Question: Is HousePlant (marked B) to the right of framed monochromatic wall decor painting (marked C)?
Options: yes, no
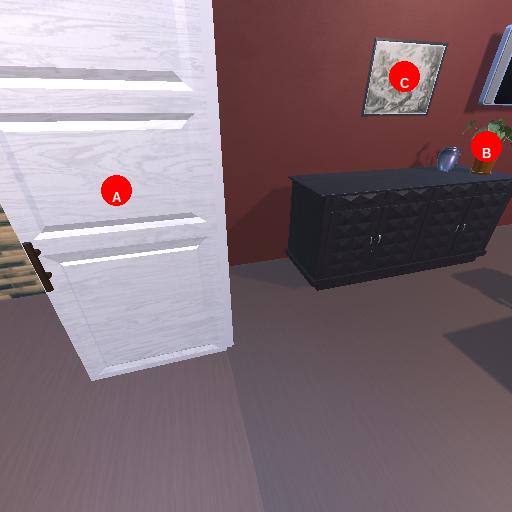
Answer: yes